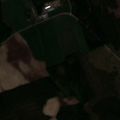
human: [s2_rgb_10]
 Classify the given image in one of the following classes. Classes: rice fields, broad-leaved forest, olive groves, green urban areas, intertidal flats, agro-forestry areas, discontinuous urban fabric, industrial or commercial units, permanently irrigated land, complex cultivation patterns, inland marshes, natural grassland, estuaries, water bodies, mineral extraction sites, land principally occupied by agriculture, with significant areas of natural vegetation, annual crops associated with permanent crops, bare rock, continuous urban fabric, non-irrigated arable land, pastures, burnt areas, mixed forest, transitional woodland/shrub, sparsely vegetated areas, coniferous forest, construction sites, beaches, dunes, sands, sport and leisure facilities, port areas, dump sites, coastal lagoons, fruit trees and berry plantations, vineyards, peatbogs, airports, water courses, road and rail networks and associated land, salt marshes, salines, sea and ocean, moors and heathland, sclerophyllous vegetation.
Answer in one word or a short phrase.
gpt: non-irrigated arable land, land principally occupied by agriculture, with significant areas of natural vegetation, coniferous forest, mixed forest